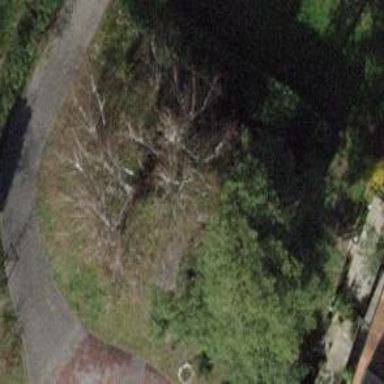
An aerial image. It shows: Garden with deciduous broadleaved trees.